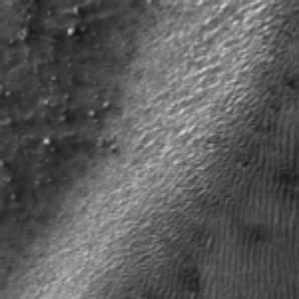
Label: frost